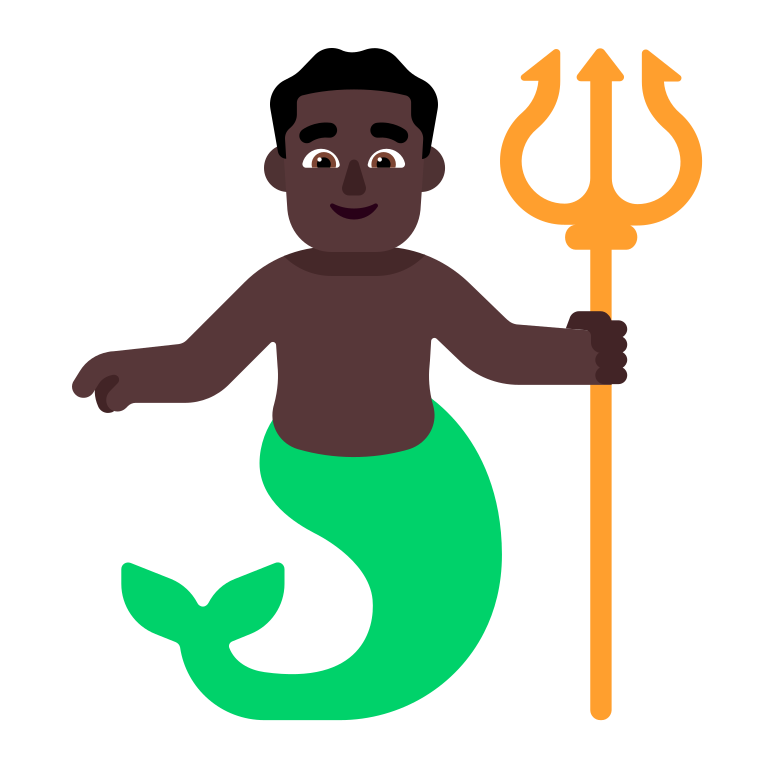
man merpeople flat dark